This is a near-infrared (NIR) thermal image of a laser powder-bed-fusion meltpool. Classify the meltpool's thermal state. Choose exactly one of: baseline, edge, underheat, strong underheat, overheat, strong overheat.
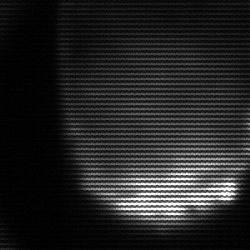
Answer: edge